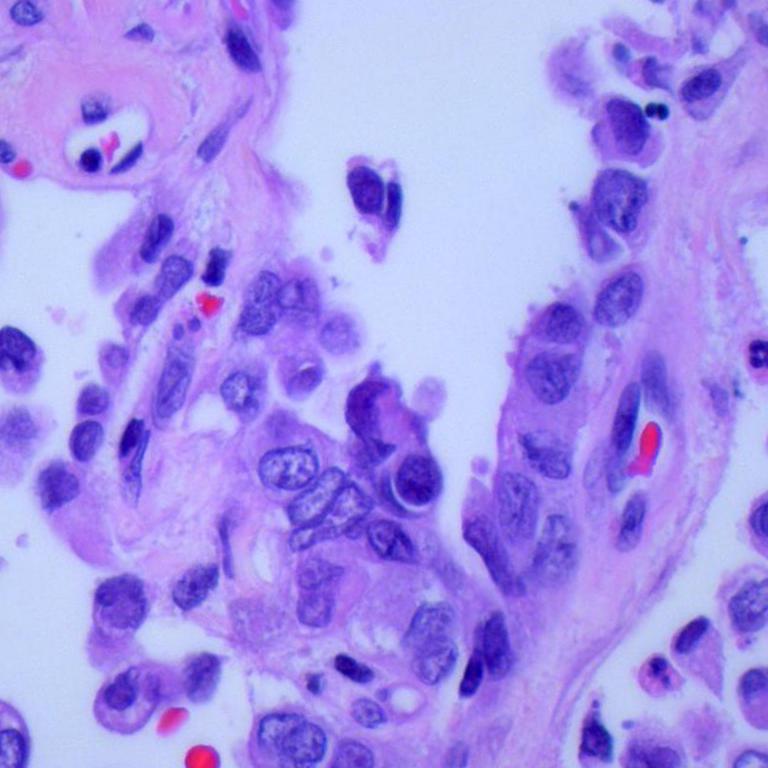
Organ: lung
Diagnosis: adenocarcinomas